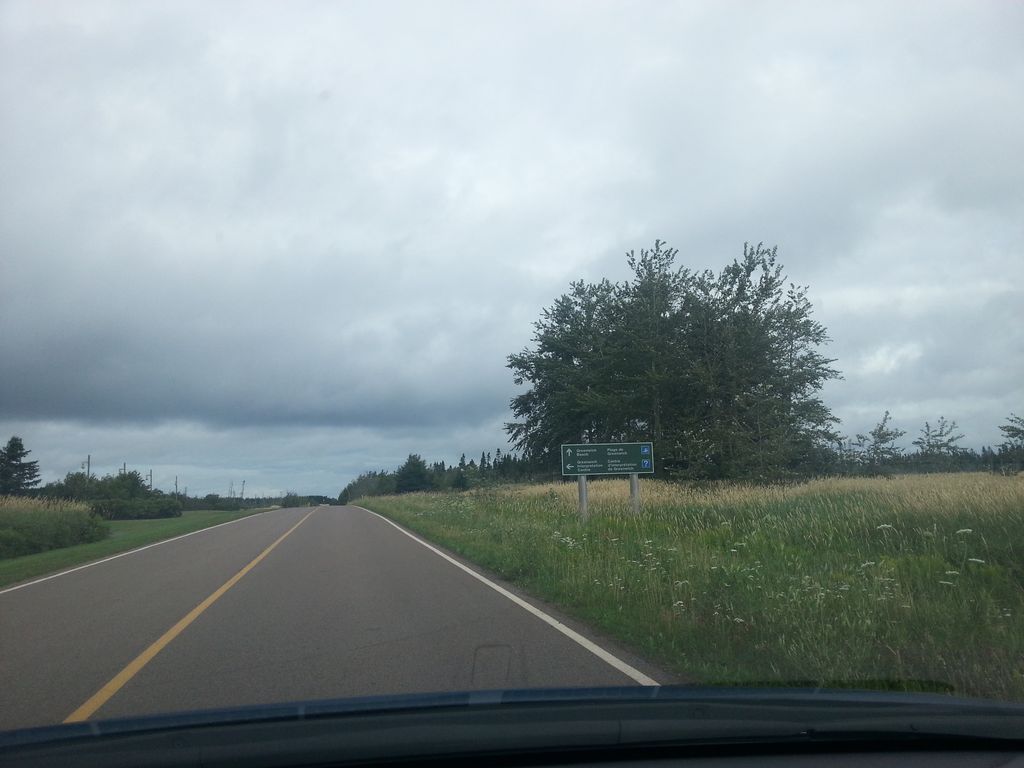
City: charlottetown